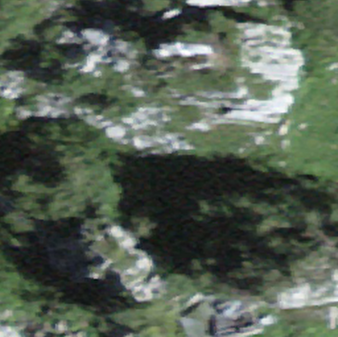
Label: bouldering_area